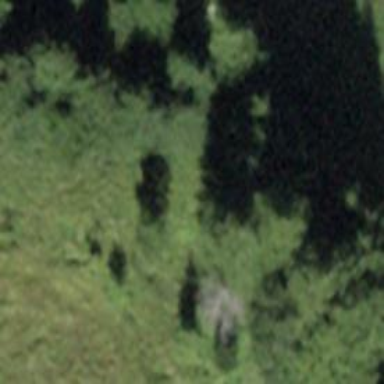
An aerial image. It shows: Forest area.